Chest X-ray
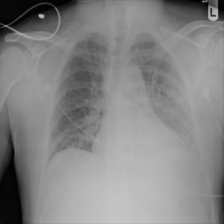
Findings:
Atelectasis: negative
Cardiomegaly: negative
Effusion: negative
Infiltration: positive
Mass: negative
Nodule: negative
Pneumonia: negative
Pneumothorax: negative
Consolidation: negative
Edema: negative
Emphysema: negative
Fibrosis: negative
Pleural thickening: negative
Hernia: negative